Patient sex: F
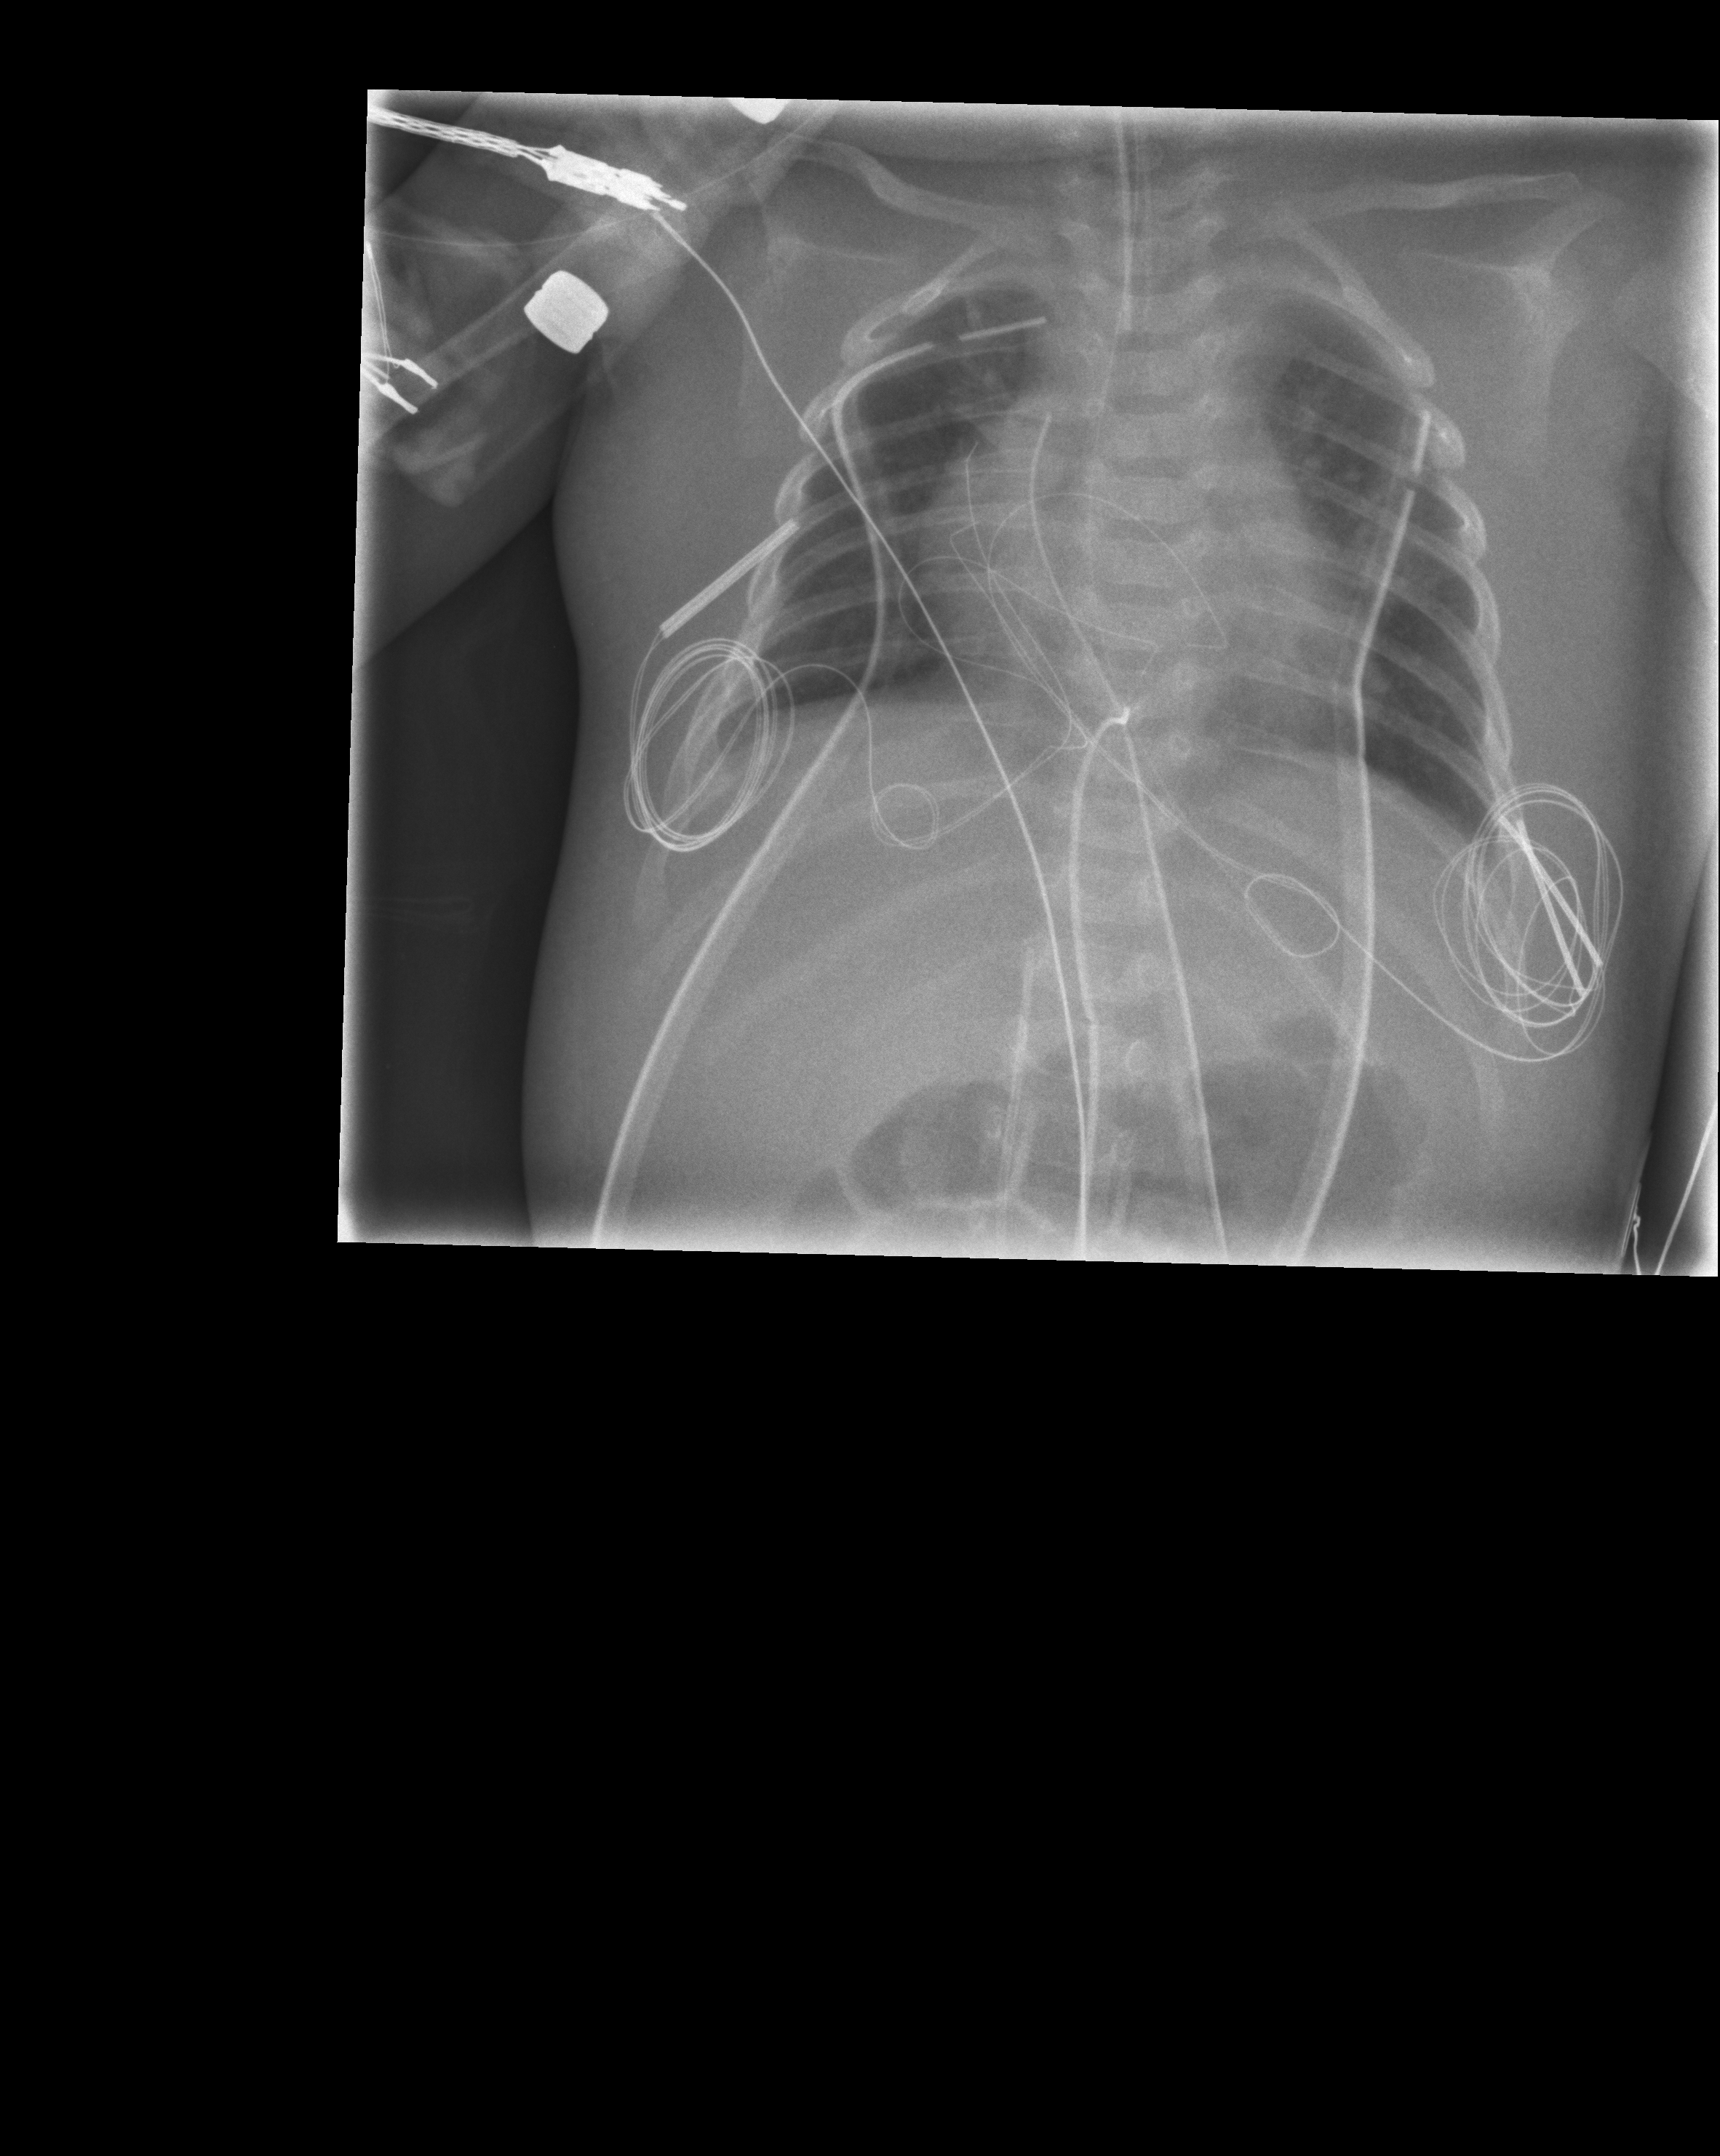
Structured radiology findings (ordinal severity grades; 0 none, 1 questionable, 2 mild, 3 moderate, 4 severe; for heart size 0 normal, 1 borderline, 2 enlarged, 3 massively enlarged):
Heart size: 1
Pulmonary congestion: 2
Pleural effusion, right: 1
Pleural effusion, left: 0
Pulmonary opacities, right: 0
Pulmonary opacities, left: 0
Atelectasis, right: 0
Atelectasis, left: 1